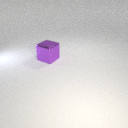
large purple metal cube